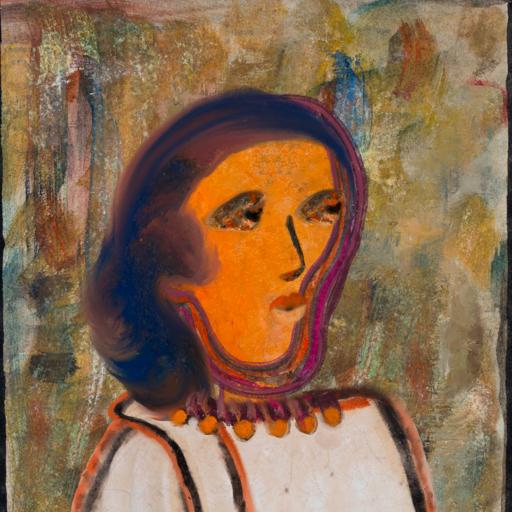
Background: Pipe, Head And Neck Side: Hypocrite_w_Hair, Face Side: Gypsy_Queen, Bust: Roy_Bahadur, Hair Side: Mother_And_Son_Son, Head Accessory: Blank, Second Necklace: Blank, Necklace: Doll, Baby: Blank